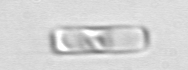
Label: Guinardia_delicatula